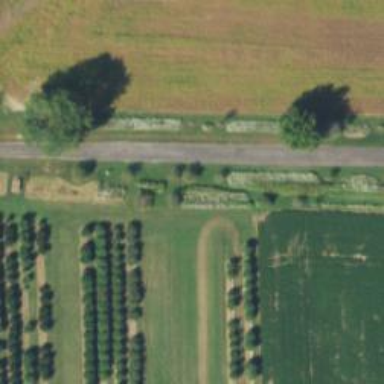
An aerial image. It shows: Row of trees in natural setting.